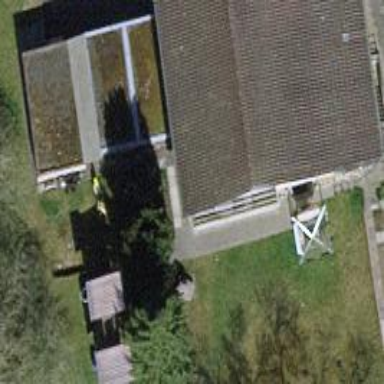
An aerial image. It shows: Building with tiled roof.